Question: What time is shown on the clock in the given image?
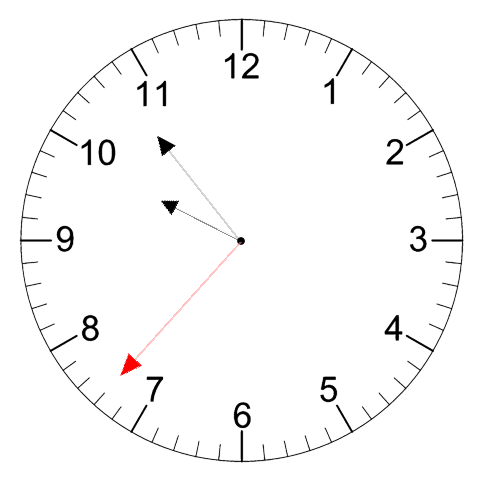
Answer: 09:53:37